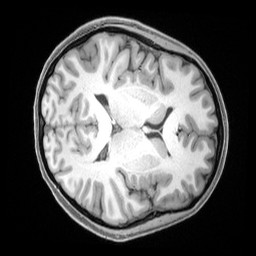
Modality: T1w
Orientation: axial
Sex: female
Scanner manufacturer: siemens
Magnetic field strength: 3 T
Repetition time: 2.4 s
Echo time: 0.00222 s